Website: macys
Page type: account-selection
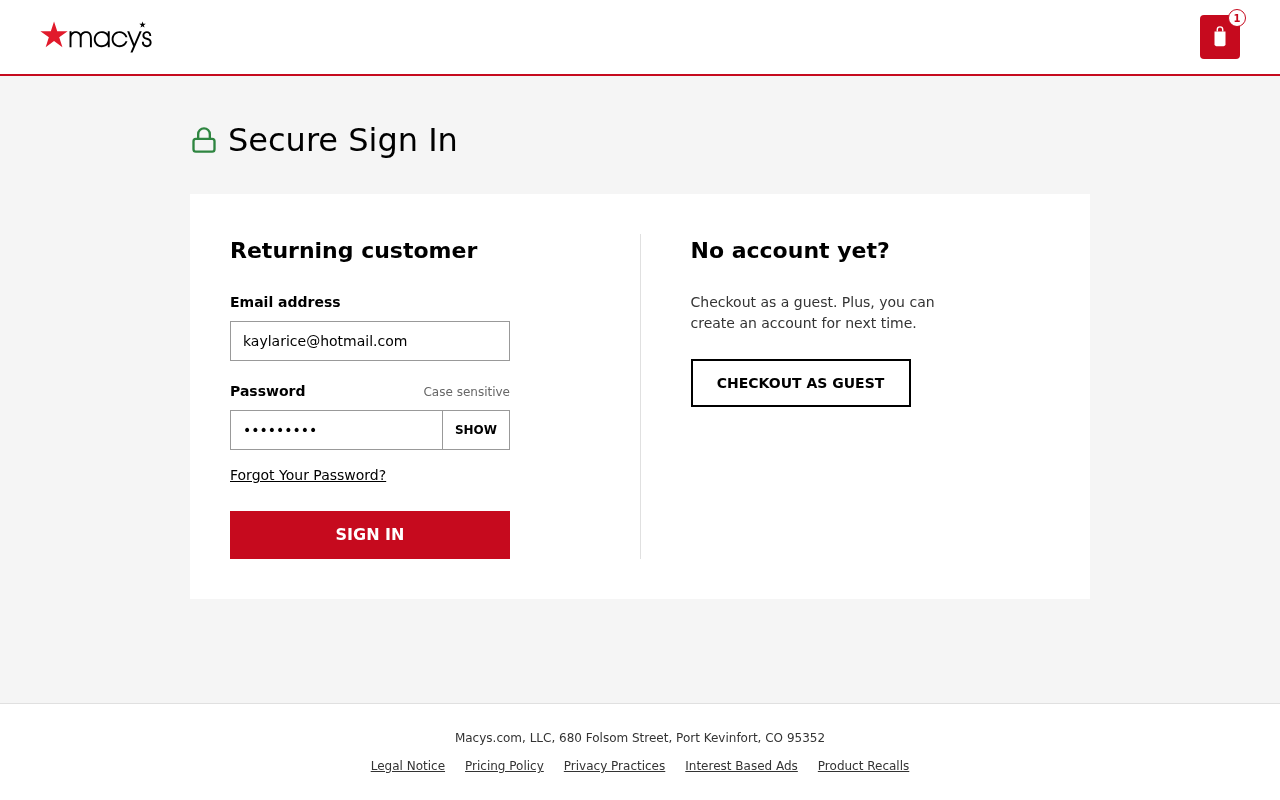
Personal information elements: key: PII_EMAIL
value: kaylarice@hotmail.com
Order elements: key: ORDER_NUM_ITEMS
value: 1